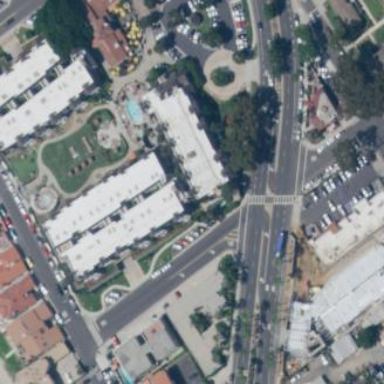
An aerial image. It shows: Hotel building.